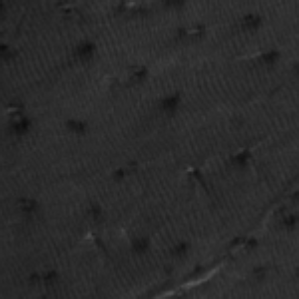
Label: frost